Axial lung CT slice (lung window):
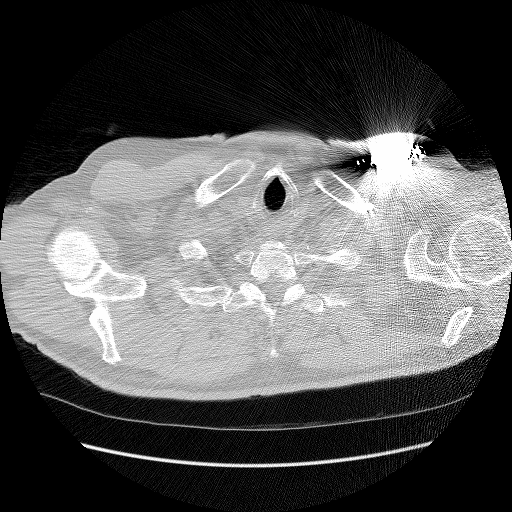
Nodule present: no